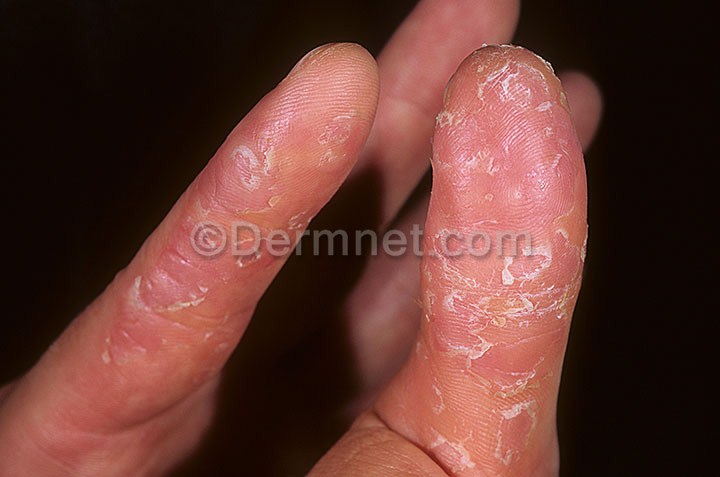
Disease: Eczema Photos